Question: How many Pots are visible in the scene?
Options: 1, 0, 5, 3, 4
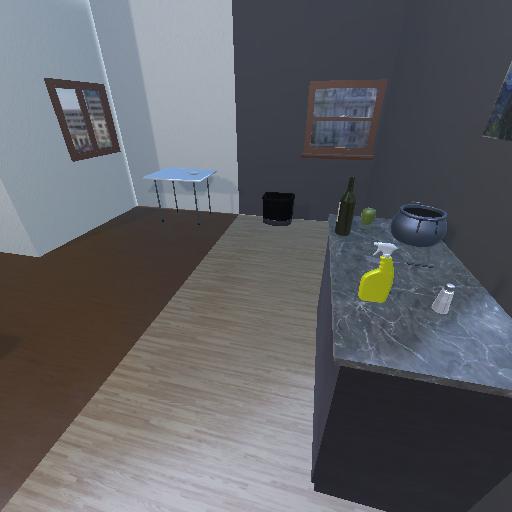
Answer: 1